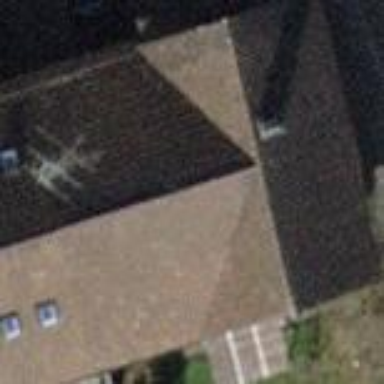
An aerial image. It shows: House with hipped roof.